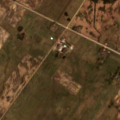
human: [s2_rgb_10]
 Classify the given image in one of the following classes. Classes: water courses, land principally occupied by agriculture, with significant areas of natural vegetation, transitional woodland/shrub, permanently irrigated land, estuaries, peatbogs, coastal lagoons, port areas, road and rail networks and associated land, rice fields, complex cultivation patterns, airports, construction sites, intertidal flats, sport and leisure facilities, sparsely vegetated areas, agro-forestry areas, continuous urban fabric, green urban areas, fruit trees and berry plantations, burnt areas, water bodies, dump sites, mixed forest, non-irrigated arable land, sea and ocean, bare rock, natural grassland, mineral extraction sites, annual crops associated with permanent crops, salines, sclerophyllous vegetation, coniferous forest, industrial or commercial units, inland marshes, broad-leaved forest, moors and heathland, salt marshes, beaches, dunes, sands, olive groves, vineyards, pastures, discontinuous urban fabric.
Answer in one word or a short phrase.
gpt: non-irrigated arable land, land principally occupied by agriculture, with significant areas of natural vegetation